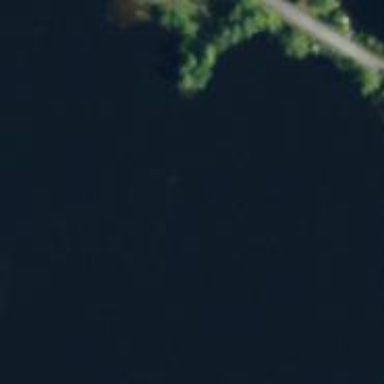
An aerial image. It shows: Pond with natural water.